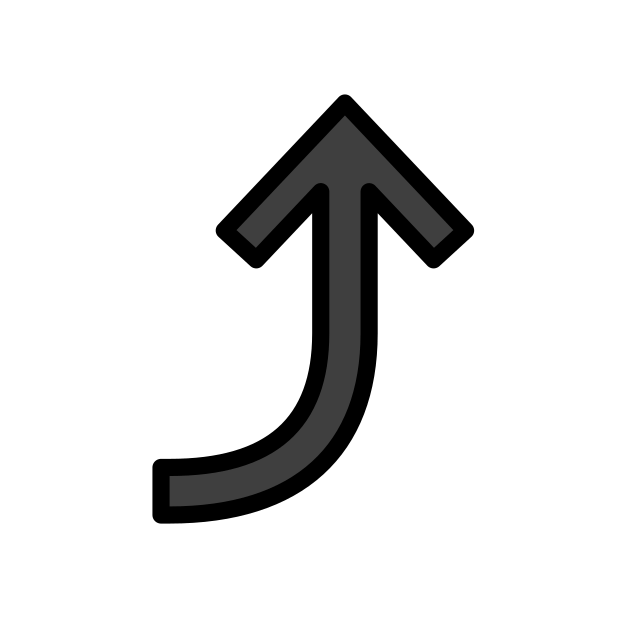
Emoji: ⤴
Name: arrow pointing rightwards then curving upwards
Unicode: 0x2934